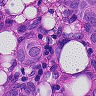
Metastatic tissue present: yes